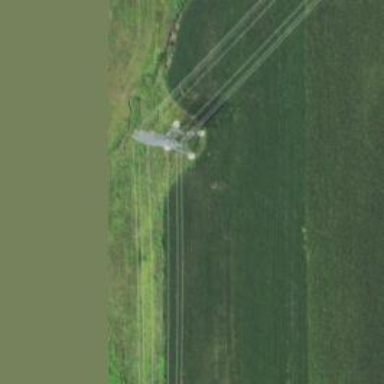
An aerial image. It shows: Lattice structure tower.